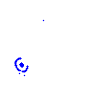
Particle: electron